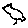
Label: bird